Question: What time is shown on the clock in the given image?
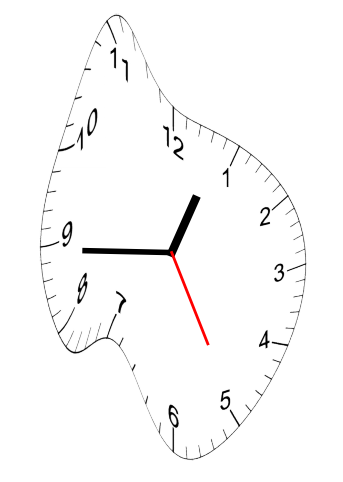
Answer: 12:44:25